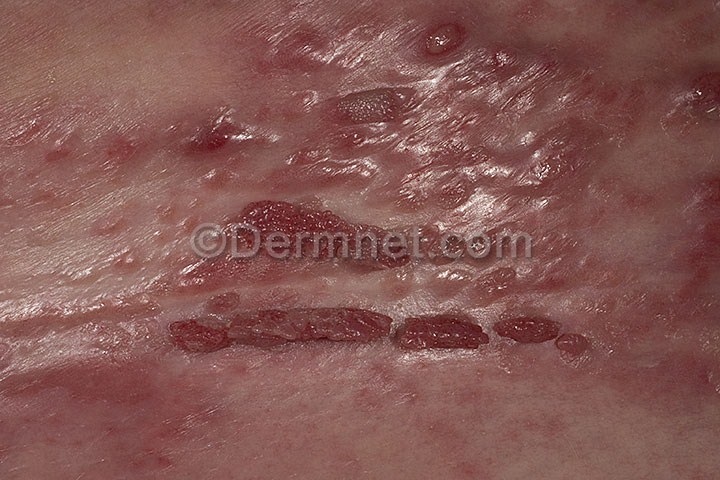
Disease: Herpes HPV and other STDs Photos